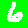
Digit: 6